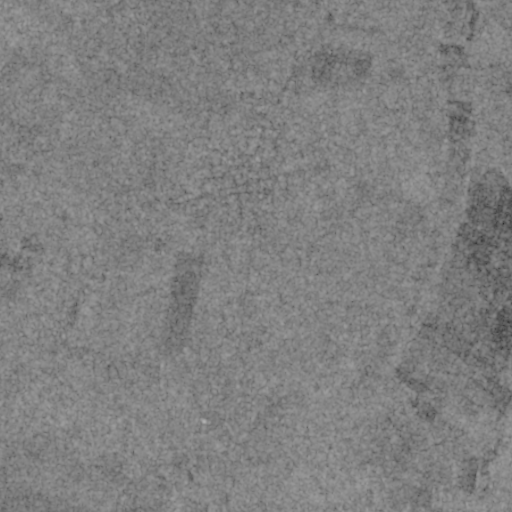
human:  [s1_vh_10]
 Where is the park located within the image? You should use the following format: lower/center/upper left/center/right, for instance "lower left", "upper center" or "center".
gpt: The park is located in the center of the image.
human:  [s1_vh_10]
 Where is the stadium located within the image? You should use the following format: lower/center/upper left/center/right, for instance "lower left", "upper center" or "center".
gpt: The stadium is located in the center of the image.
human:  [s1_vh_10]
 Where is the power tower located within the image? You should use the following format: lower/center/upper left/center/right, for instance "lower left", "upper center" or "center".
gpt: There is no power tower in the image.

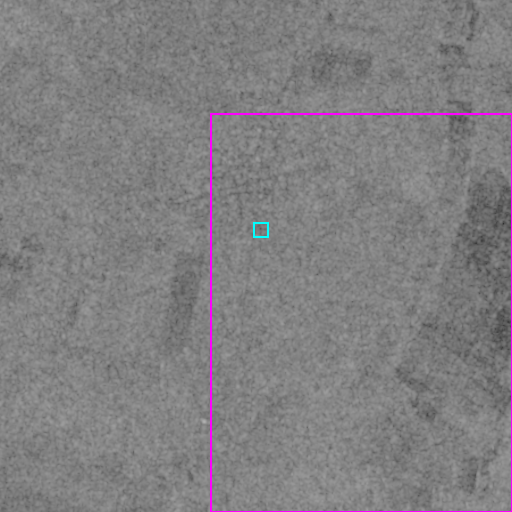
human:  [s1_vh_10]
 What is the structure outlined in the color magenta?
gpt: The structure outlined in magenta is a crop field.
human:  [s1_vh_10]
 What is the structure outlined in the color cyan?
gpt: The structure outlined in cyan is a stadium.
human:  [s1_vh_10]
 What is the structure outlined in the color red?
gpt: There is no red outline.